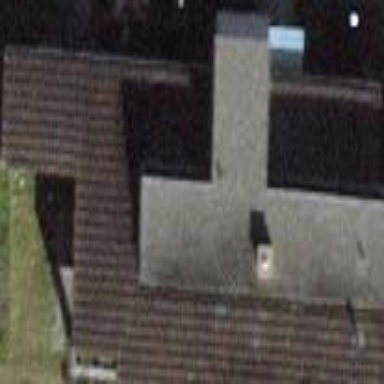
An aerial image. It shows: Building with tile roof.